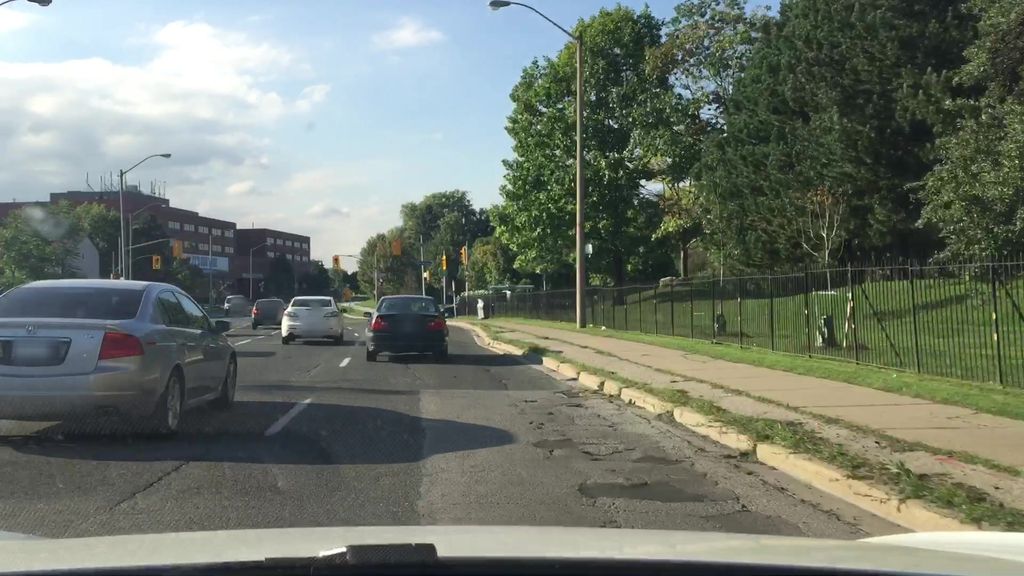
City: toronto